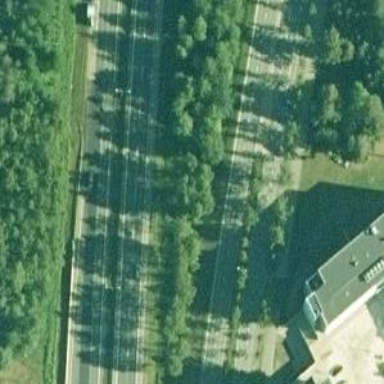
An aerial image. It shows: Asphalt road classified as tertiary.